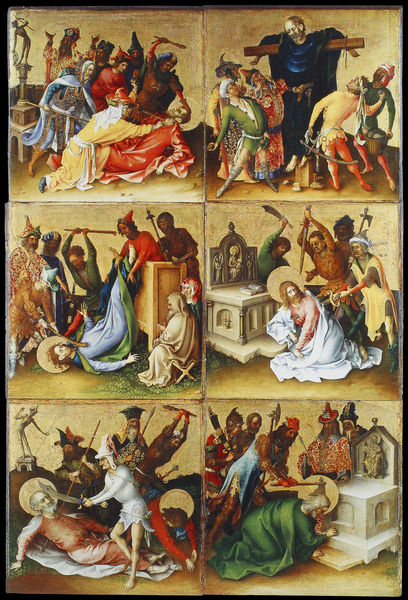
Titel: Die Apostelmartyrien
Künstler: Stefan Lochner
Institution: Frankfurt, Städelsches Kunstinstitut
Schlagwörter: kampf, hut, bibel, hinrichtung, köpfen, mord, soldaten, blut, schwert, strafe, altar, heiligenschein, jesus, kreuzigung, axt, altes testament, mittelalter, heiliger, heilige, märtyrer, altarbild, martyrium, erzählung, vita, lynchen, hutjesus